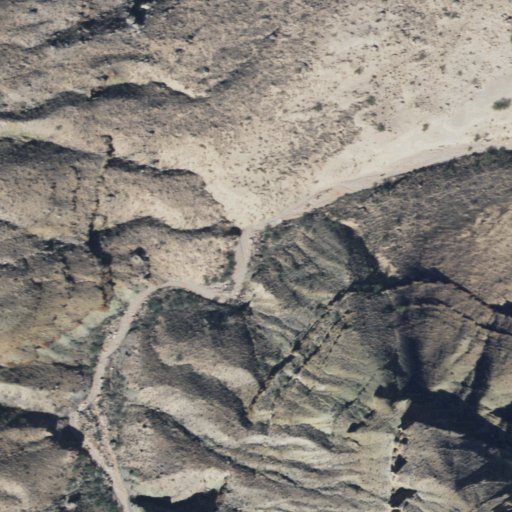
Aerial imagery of valley in Arizona named Forster Canyon containing shrub and barren land